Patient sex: M
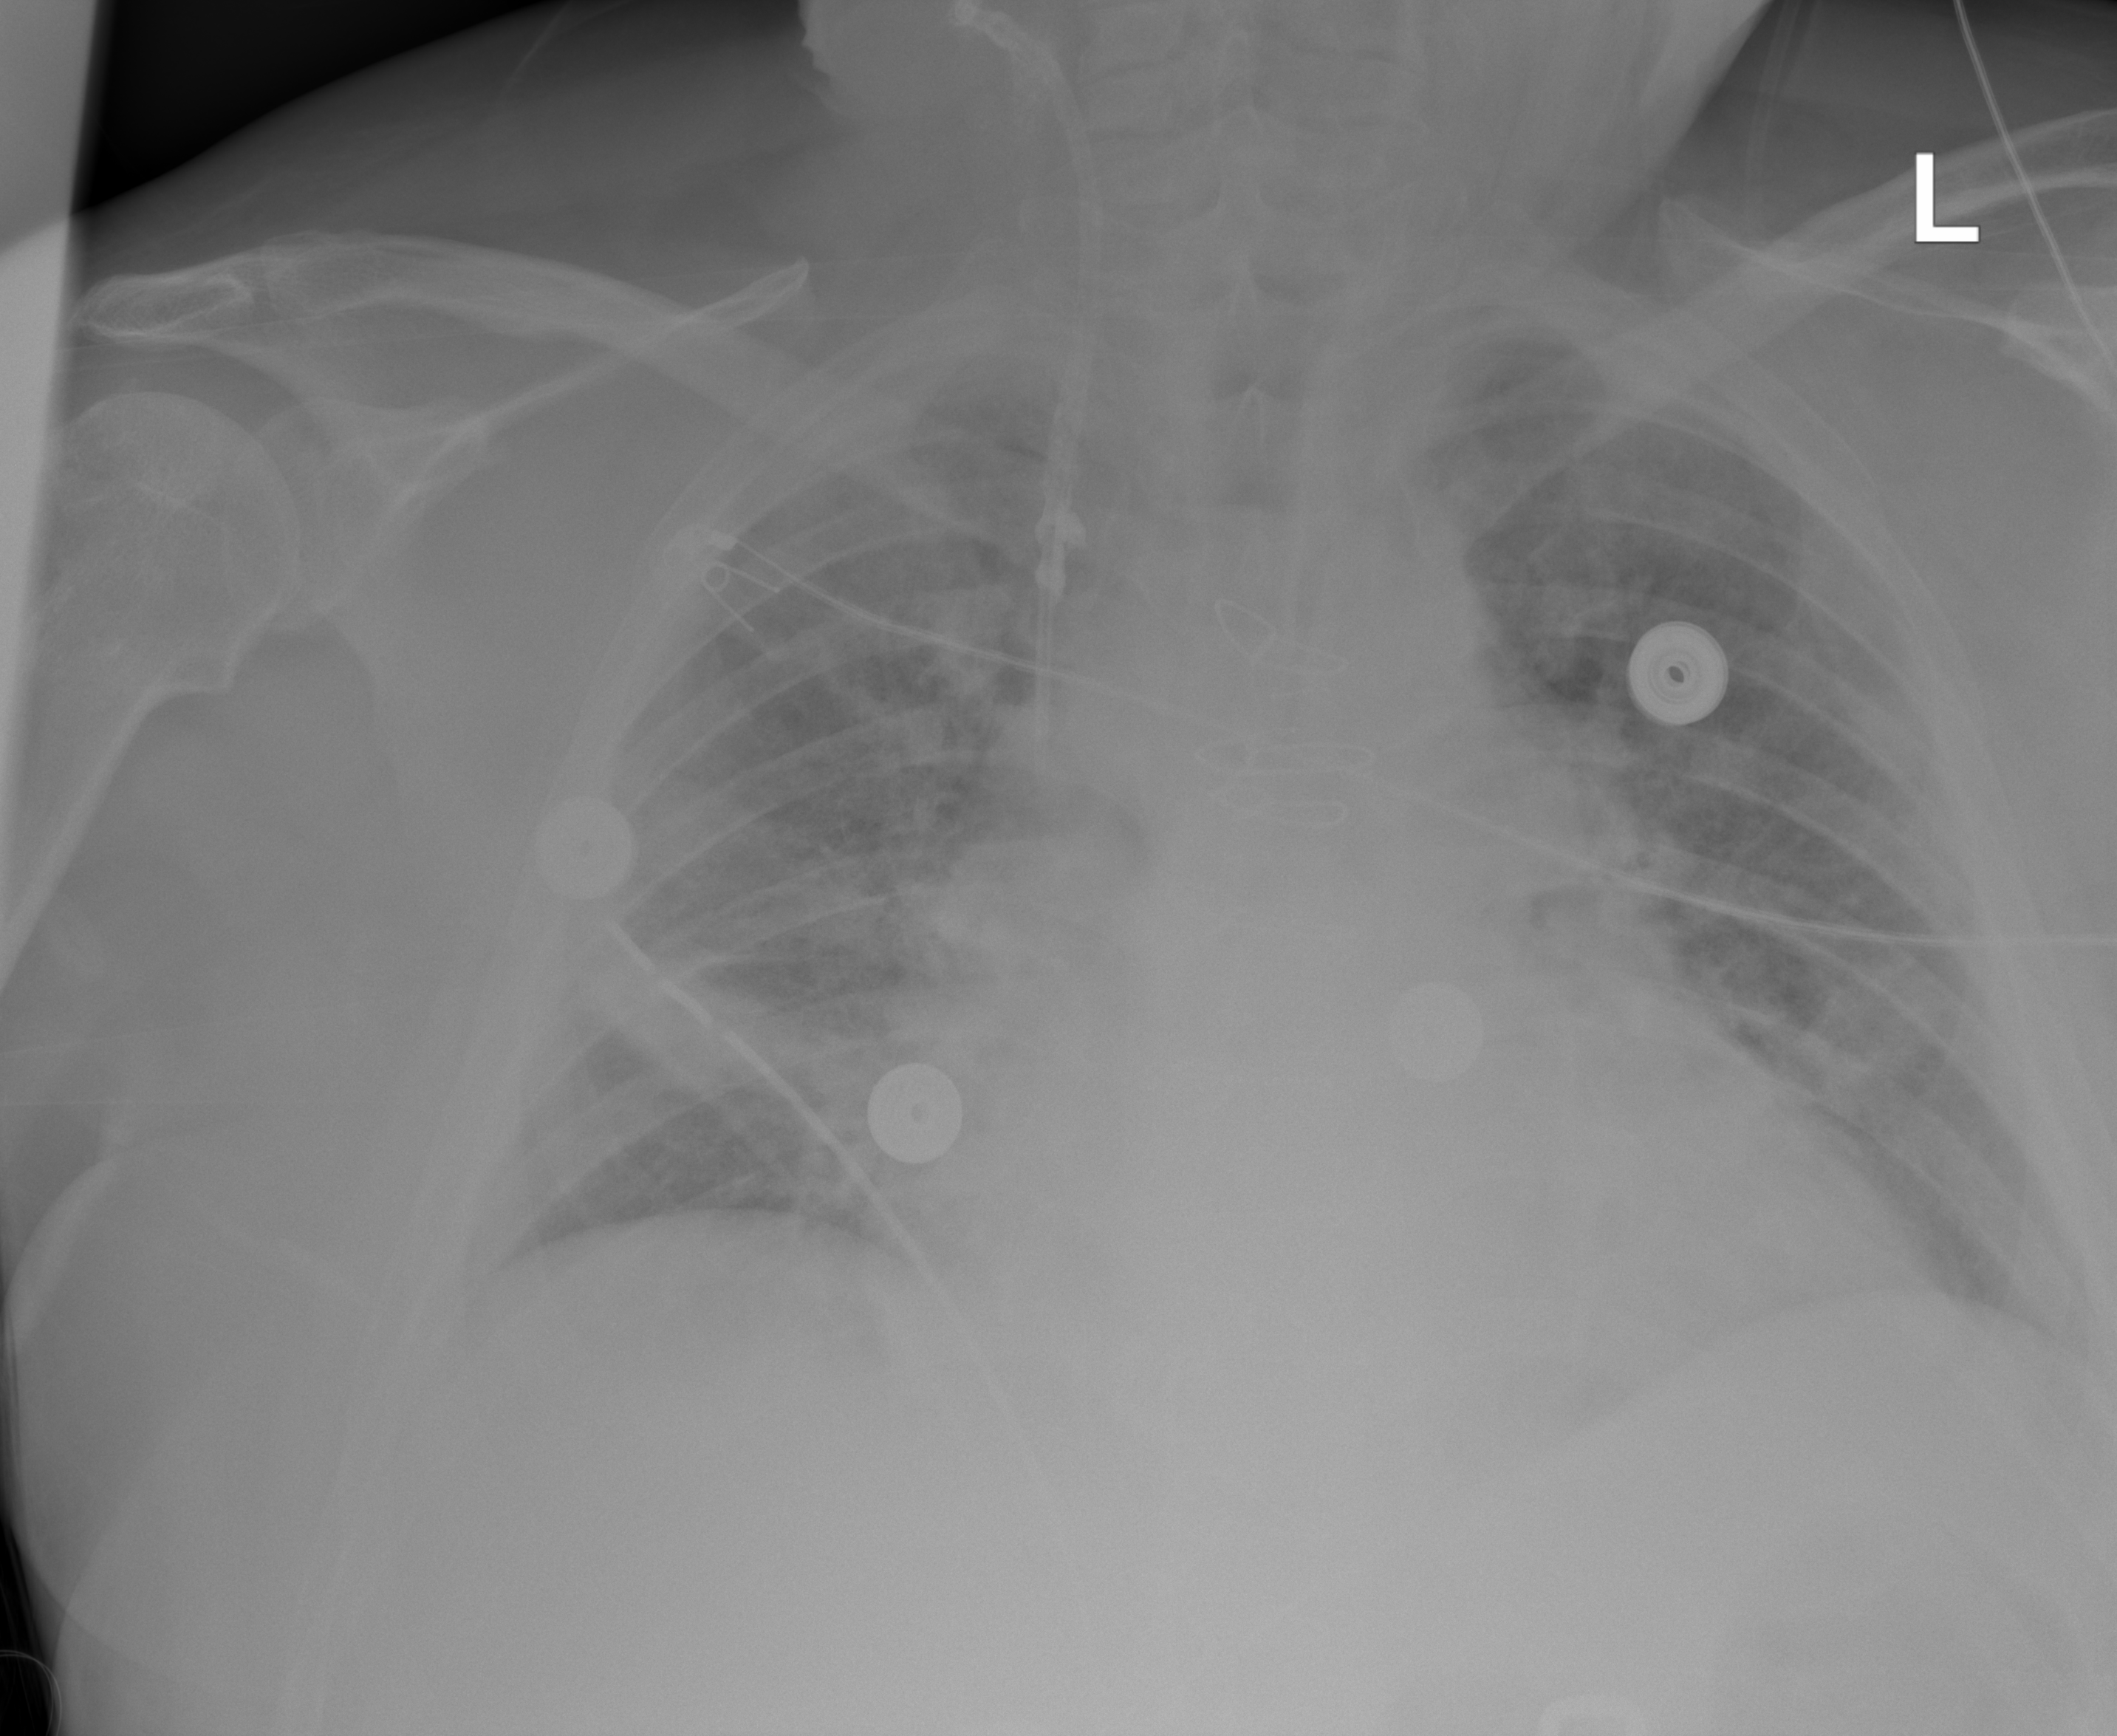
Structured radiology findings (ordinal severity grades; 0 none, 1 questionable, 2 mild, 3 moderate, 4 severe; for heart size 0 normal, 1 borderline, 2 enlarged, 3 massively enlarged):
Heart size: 2
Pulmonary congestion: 2
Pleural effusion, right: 0
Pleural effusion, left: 0
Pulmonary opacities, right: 3
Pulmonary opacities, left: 3
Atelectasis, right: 2
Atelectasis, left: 2